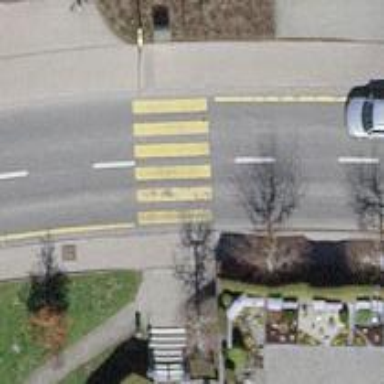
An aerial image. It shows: Uncontrolled zebra crossing with zebra markings.